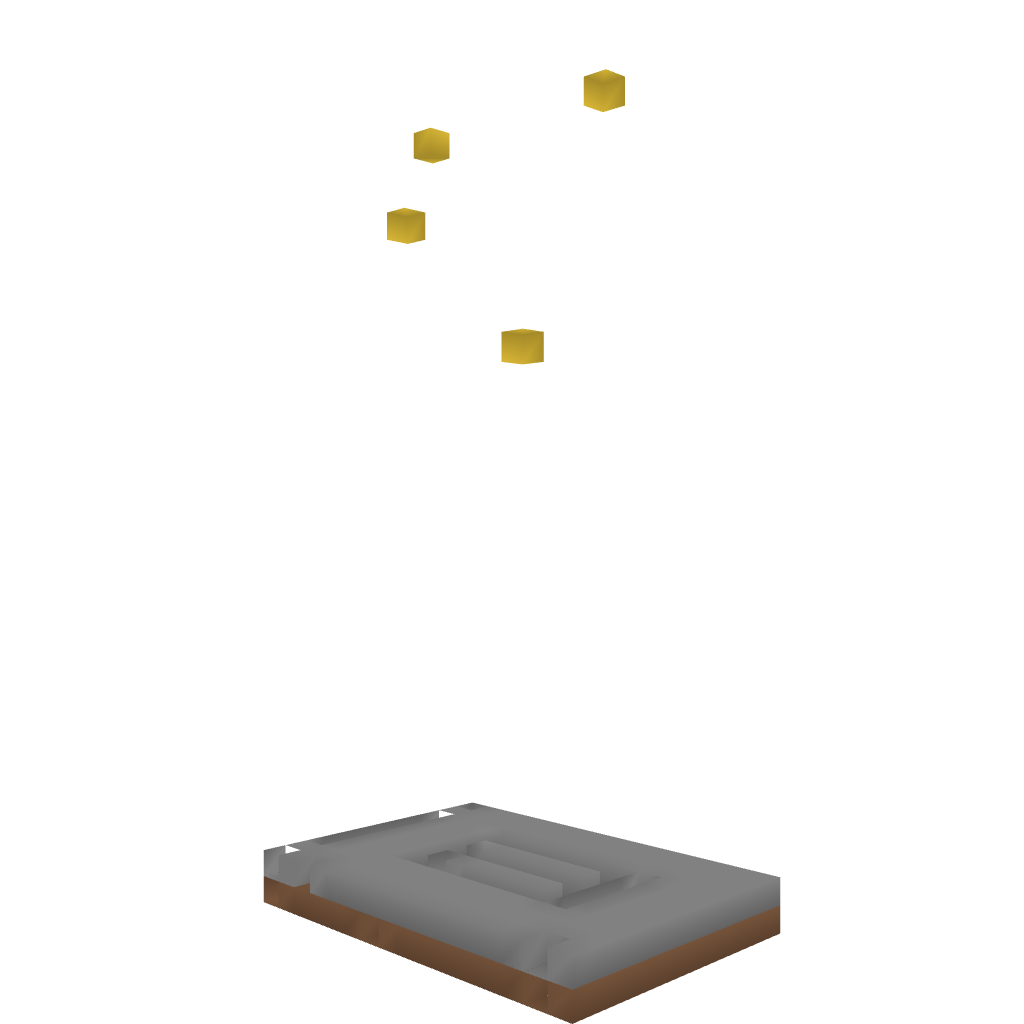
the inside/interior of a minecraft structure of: Statue of Nike